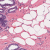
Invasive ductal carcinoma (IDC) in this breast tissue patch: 0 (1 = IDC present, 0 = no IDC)